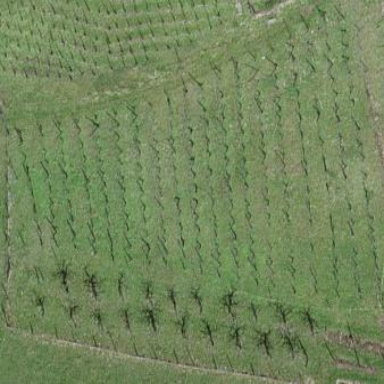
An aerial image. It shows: Vineyard with grape crops.